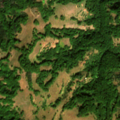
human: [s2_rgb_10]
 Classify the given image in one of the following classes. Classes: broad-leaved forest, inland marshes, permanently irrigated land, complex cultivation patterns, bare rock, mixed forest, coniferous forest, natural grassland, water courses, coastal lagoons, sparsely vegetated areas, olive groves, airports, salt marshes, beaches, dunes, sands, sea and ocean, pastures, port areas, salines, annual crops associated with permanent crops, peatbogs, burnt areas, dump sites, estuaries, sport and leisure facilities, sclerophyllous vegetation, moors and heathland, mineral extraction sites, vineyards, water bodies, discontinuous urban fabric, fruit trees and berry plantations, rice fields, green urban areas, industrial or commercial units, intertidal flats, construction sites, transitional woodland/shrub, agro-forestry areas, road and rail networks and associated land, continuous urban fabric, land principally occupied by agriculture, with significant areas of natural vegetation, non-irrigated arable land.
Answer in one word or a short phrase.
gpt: land principally occupied by agriculture, with significant areas of natural vegetation, broad-leaved forest, natural grassland, transitional woodland/shrub